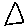
Label: triangle